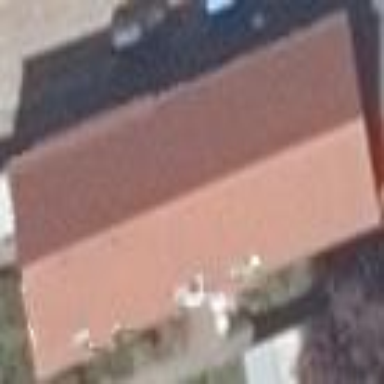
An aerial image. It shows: Building.